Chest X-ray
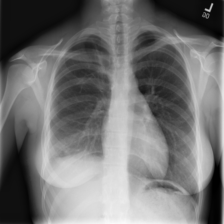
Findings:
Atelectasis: negative
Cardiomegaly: negative
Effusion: negative
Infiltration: negative
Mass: negative
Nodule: negative
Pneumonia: negative
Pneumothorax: negative
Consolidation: negative
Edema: negative
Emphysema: negative
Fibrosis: negative
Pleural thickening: negative
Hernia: negative